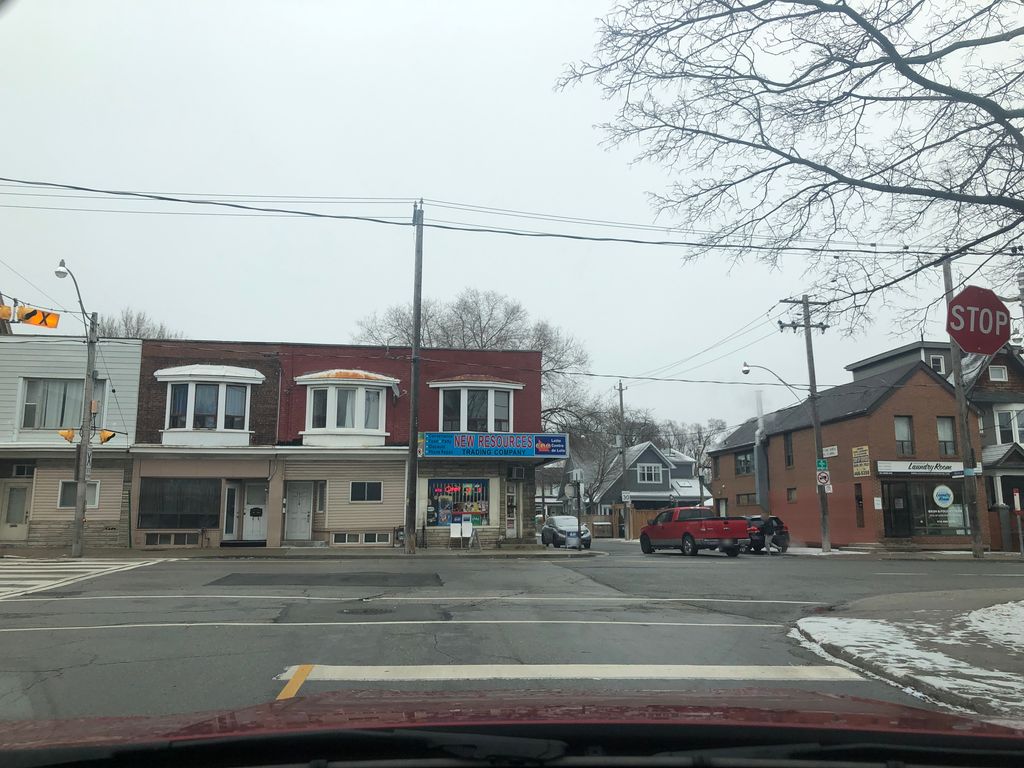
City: toronto